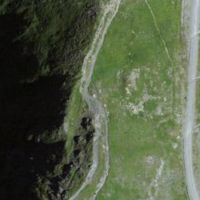
EUNIS habitat code: 26
Species observed at this site:
Dryas octopetala
Hedysarum hedysaroides